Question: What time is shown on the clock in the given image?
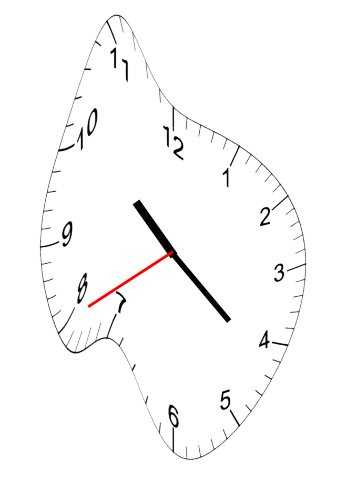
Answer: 10:21:40